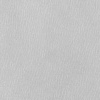
Atmospheric dust classification: dusty